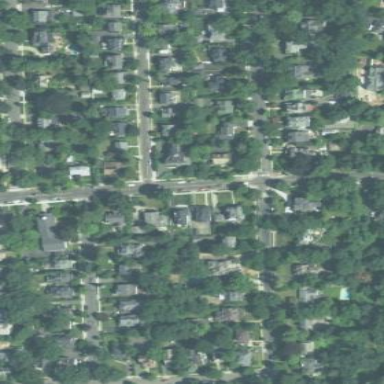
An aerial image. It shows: Sidewalk.